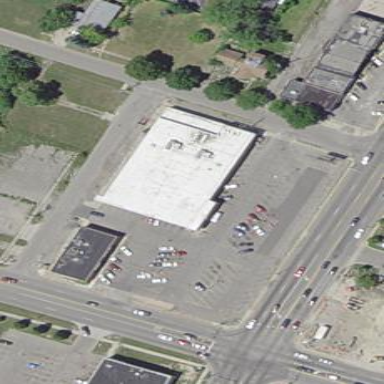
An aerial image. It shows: Supermarket located in building.